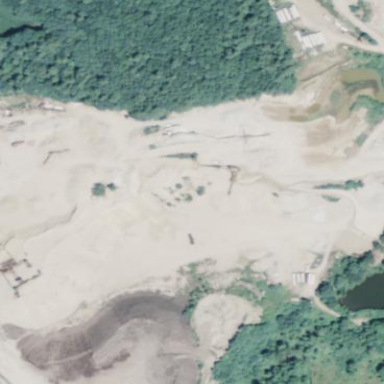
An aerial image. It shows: Quarry area.